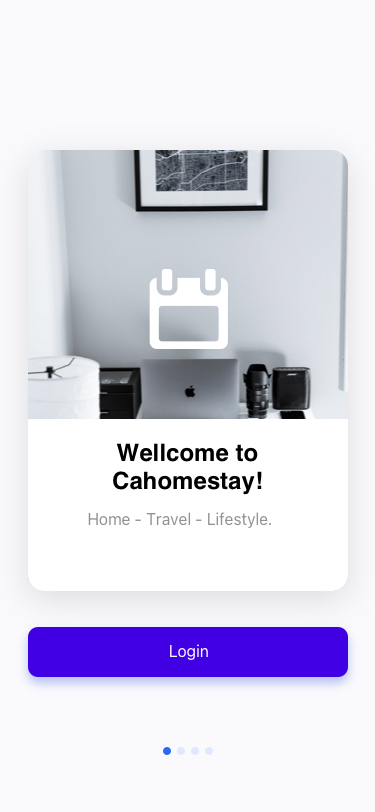
Text in this UI design:
Wellcome to Cahomestay!
Login